Field crop: maize
Growth stage: 2
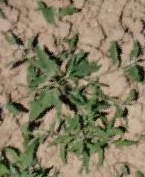
Species: atriplex